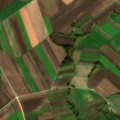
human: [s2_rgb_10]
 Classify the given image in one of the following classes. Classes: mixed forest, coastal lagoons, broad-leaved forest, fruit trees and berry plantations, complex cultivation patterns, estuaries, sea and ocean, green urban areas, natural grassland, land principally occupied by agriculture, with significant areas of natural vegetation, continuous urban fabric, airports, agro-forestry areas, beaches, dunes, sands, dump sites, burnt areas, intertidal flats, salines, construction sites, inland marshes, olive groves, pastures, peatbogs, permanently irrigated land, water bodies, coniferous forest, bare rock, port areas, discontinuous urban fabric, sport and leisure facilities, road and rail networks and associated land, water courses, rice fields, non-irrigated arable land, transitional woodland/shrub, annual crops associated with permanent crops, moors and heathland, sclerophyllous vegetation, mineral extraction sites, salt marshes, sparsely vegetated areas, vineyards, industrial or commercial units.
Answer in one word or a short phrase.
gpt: non-irrigated arable land, land principally occupied by agriculture, with significant areas of natural vegetation, broad-leaved forest